Question: I am trying to start programming CUDA in windows 10. I have installed Visual Studio 2013 community version and I have also downloaded and installed the CUDA toolkit 7.5 for windows platform from NVIDIA website. The process of installation and integration with visual studio went all well and I could make a new project in Visual Studio to run with CUDA Runtime 7.5.
But when i try to build the project, I get some errors including the following:
'''
Error 1 error : The CUDA Toolkit v7.5 directory '' does not exist.
Please verify the CUDA Toolkit is installed properly or define the CudaToolkitDir
property to resolve this error. C:\Program Files (x86)\MSBuild\Microsoft.Cpp4.0\V120\BuildCustomizations\CUDA 7.5.targets 511 9 Cuda1
'''
I have checked the following path and I could find the following files there:

The mentioned "CUDA 7.5.targets" file in located there and i can't understand why it continues to give the following error. I have also set the custom directory path in the project properties to the path mentioned in the error and it didn't work either. I would thank you if you could help me solve this.
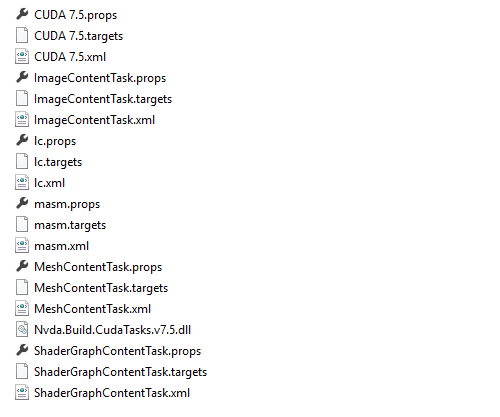
Answer: I found the problem and it was with the installation of the CUDA toolkit. To solve this, I did the following:
- - -
Now the code compiles and runs without problems.